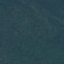
Label: Forest